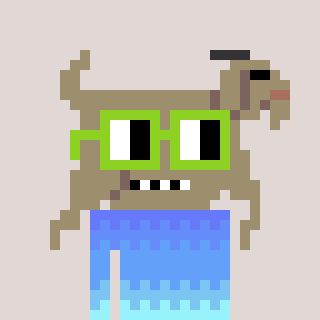
a pixel art character with square light green glasses, a goat-shaped head and a bluegrey-colored body on a warm background